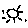
Label: sun